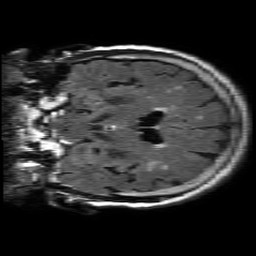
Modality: FLAIR
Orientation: coronal
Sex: female
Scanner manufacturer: philips
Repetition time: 11 s
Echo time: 0.125 s